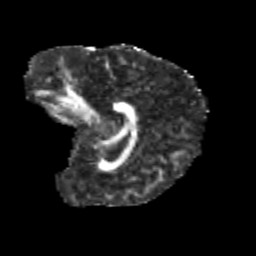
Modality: FA
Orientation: sagittal
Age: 11
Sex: male
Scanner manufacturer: siemens
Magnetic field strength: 3 T
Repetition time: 3.8 s
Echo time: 0.07 s